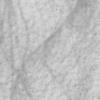
Label: not_dusty